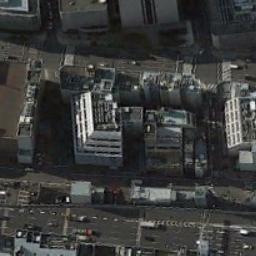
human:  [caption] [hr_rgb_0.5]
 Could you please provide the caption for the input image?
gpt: There was a lot of traffic on the road next to the building .

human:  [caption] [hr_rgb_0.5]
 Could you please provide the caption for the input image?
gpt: A commercial area with lots of buildings of different heights is surrounded by roads .

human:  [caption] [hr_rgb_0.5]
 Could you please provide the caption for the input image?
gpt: The commercial area is near the road with many cars .

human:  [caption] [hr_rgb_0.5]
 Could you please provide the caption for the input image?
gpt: In a commercial district there are several tall buildings of different shapes and several roads with many cars .

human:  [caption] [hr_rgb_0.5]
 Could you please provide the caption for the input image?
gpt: There are many buildings on a commercial area .